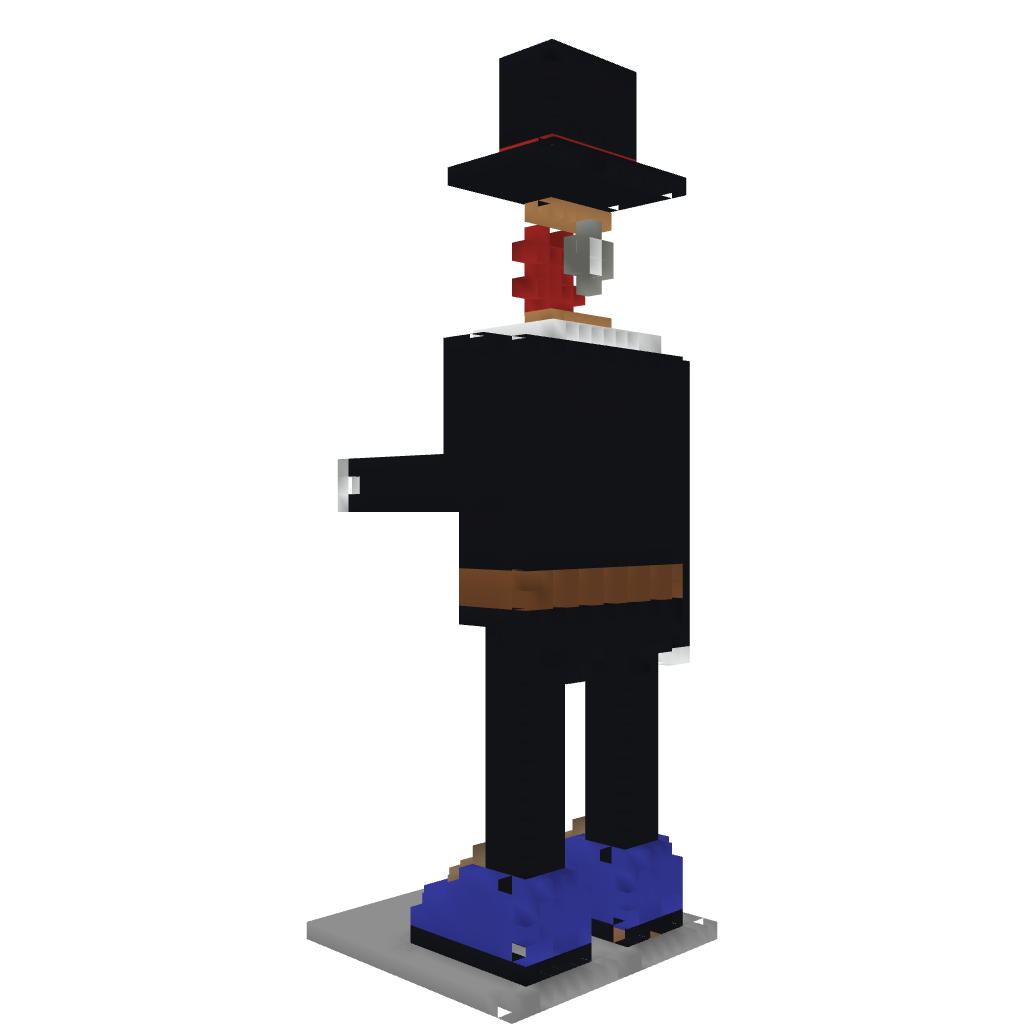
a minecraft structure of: Squid Man statue